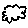
Label: cloud